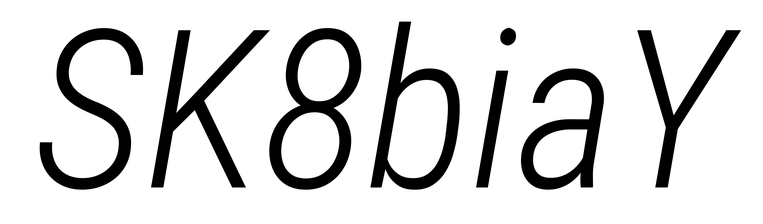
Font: Roboto-Italic_Condensed_Light_Italic